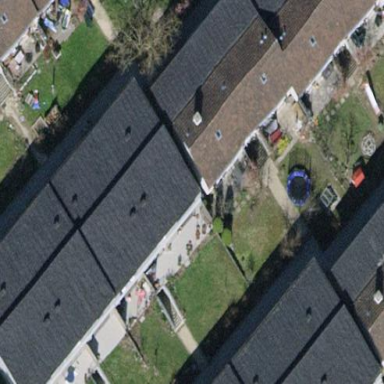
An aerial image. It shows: Building with tile roof.